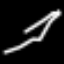
Label: pencil